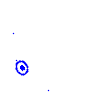
Particle: kaon